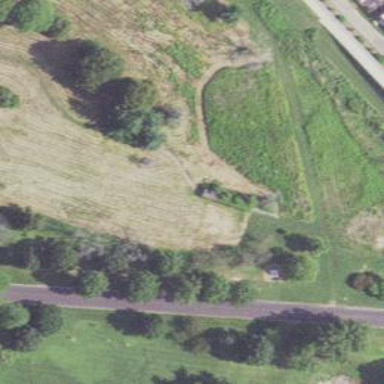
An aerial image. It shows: Path for both road and golf.